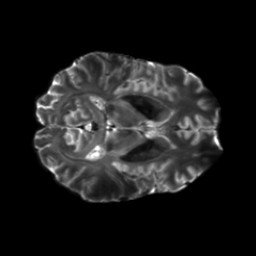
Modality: T2w
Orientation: axial
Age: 30
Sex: female
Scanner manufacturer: siemens
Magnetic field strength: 6.98 T
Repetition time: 7.776 s
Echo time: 0.076 s